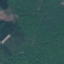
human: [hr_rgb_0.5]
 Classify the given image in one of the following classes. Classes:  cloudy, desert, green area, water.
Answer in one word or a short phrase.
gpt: green area